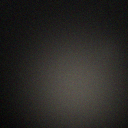
Screen state: off